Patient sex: F
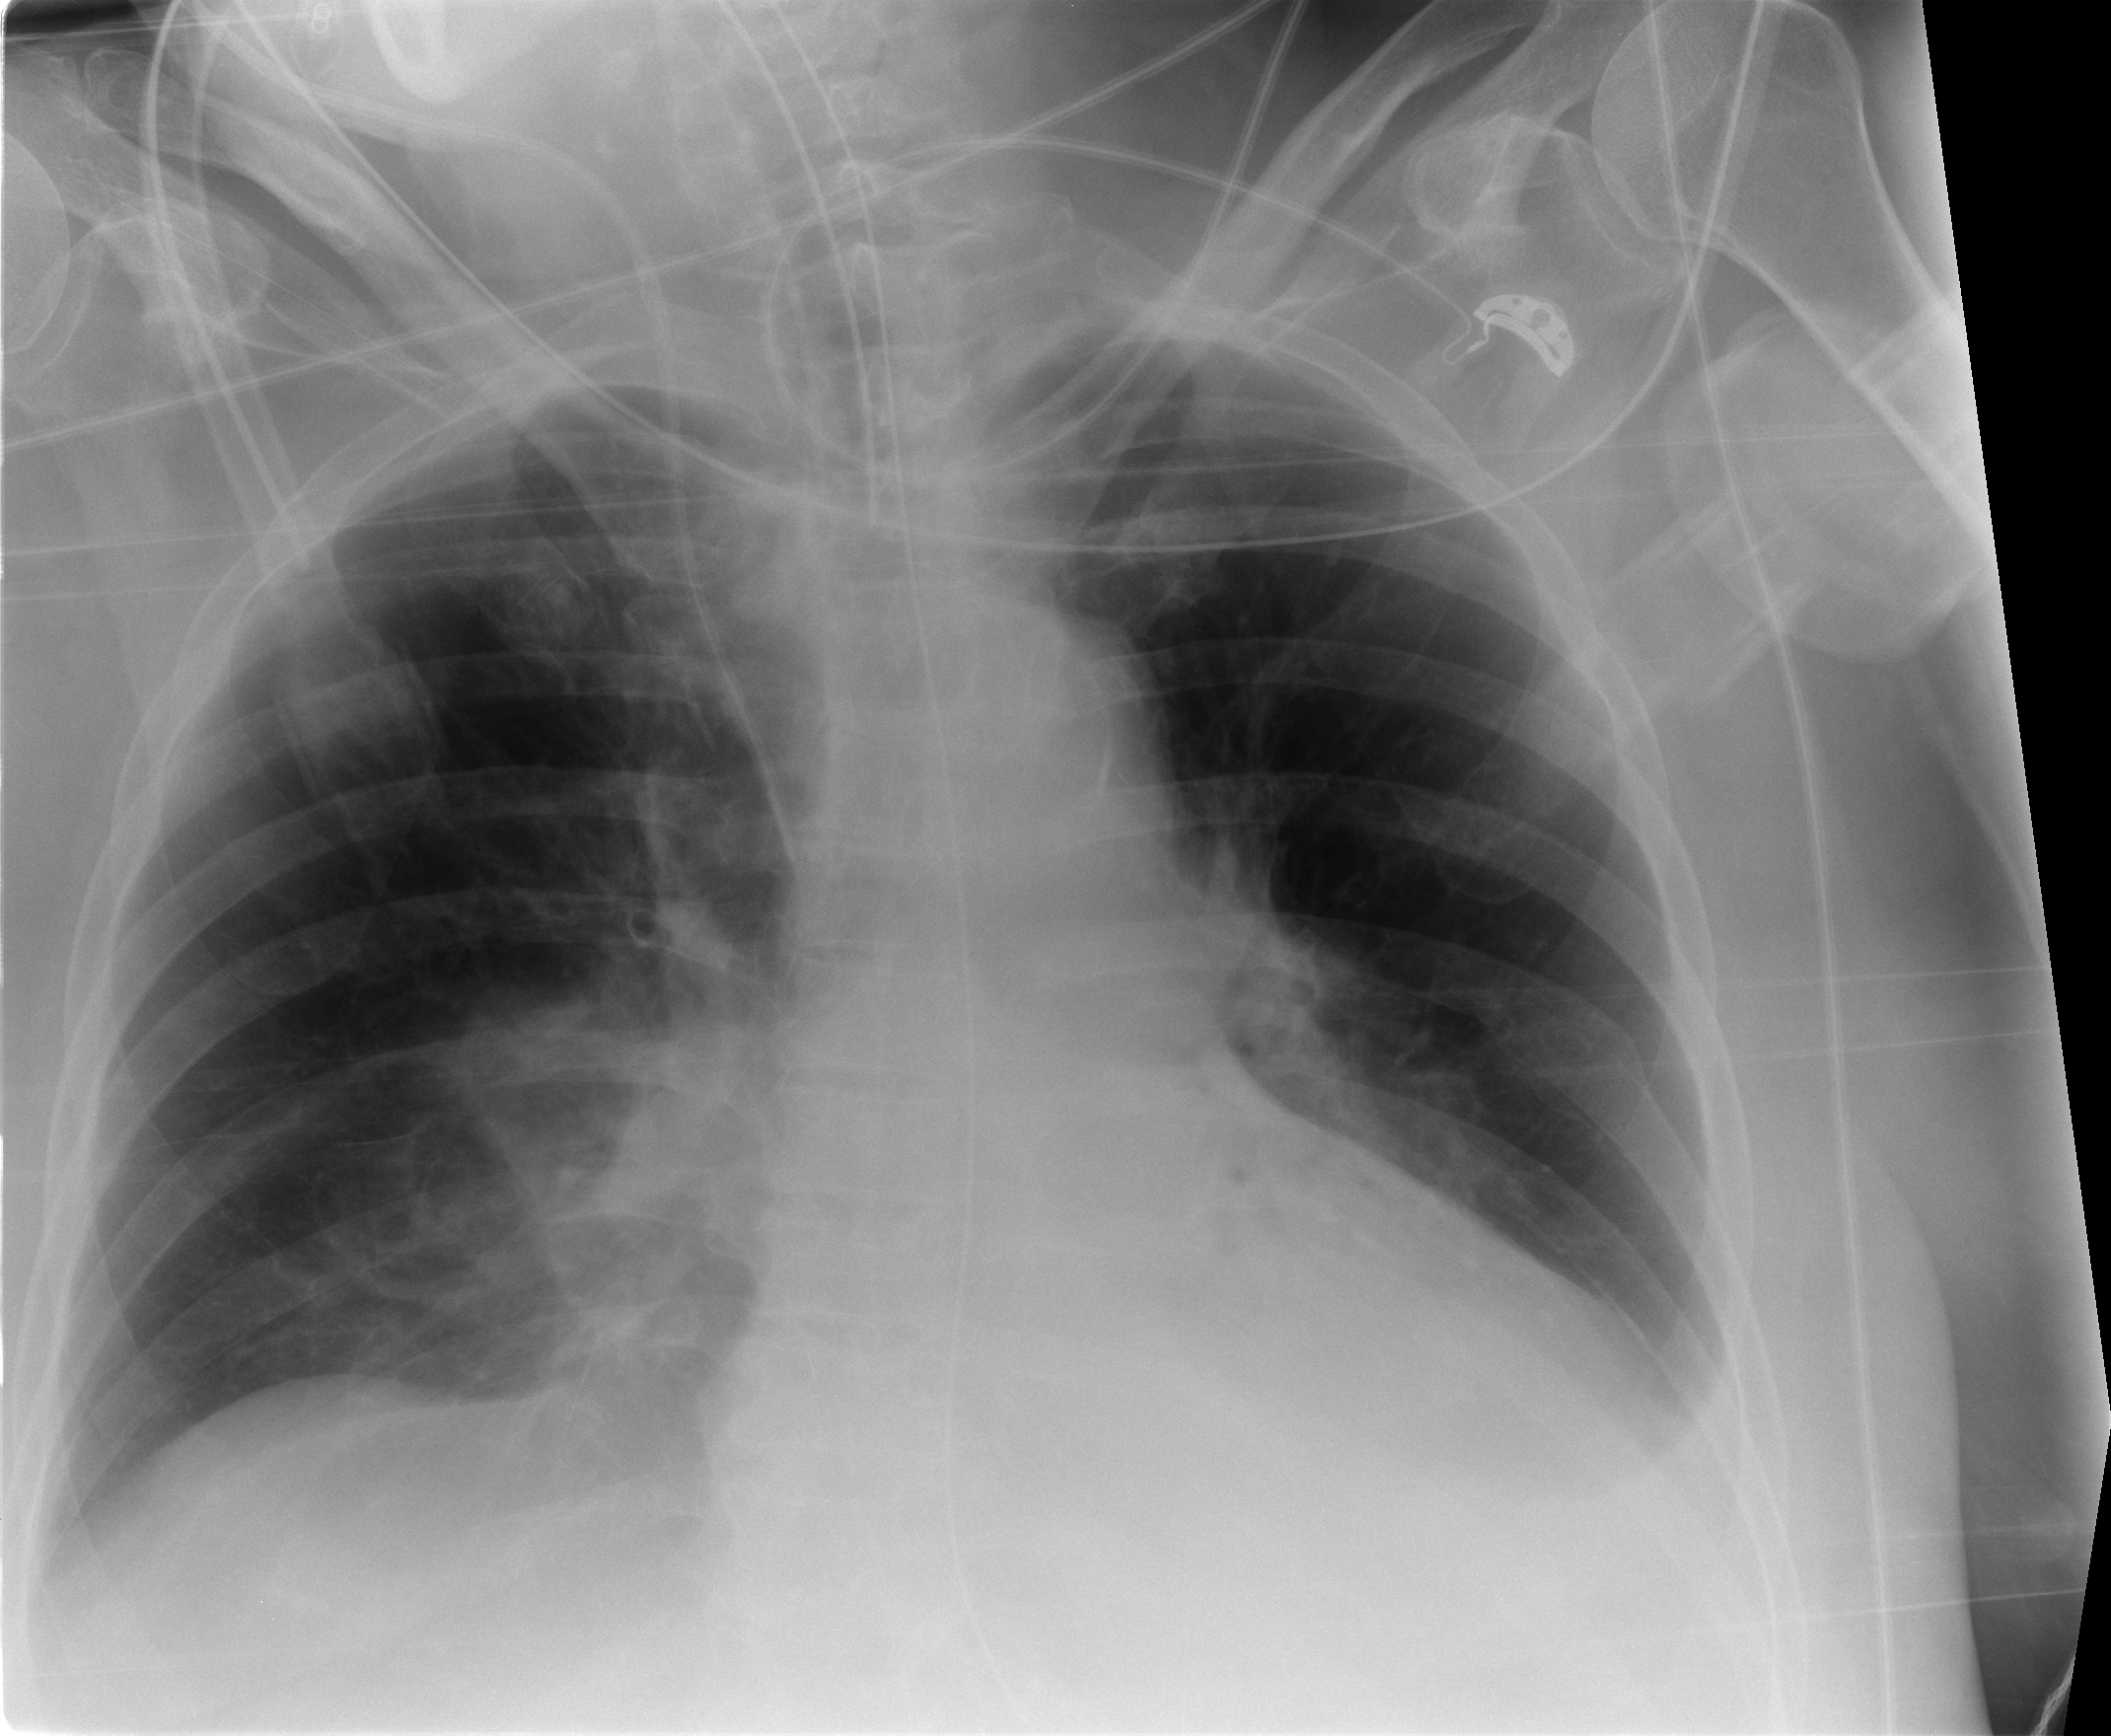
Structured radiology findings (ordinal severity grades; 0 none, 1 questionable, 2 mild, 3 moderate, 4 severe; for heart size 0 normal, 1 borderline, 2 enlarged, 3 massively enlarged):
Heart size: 2
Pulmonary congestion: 0
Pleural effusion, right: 0
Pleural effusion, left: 3
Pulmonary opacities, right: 0
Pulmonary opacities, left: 0
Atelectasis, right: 0
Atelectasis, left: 0